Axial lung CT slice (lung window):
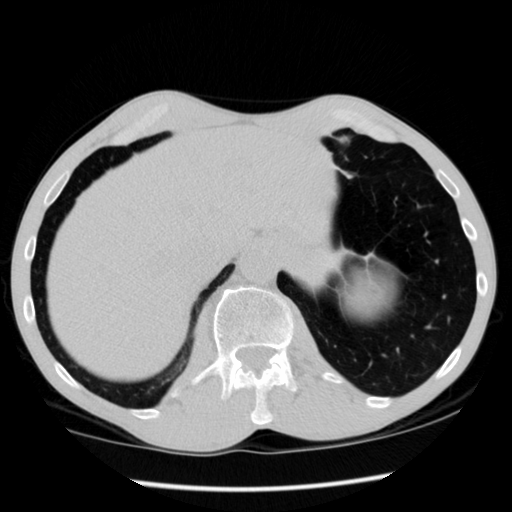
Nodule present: no